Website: home-depot
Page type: customer-info-address
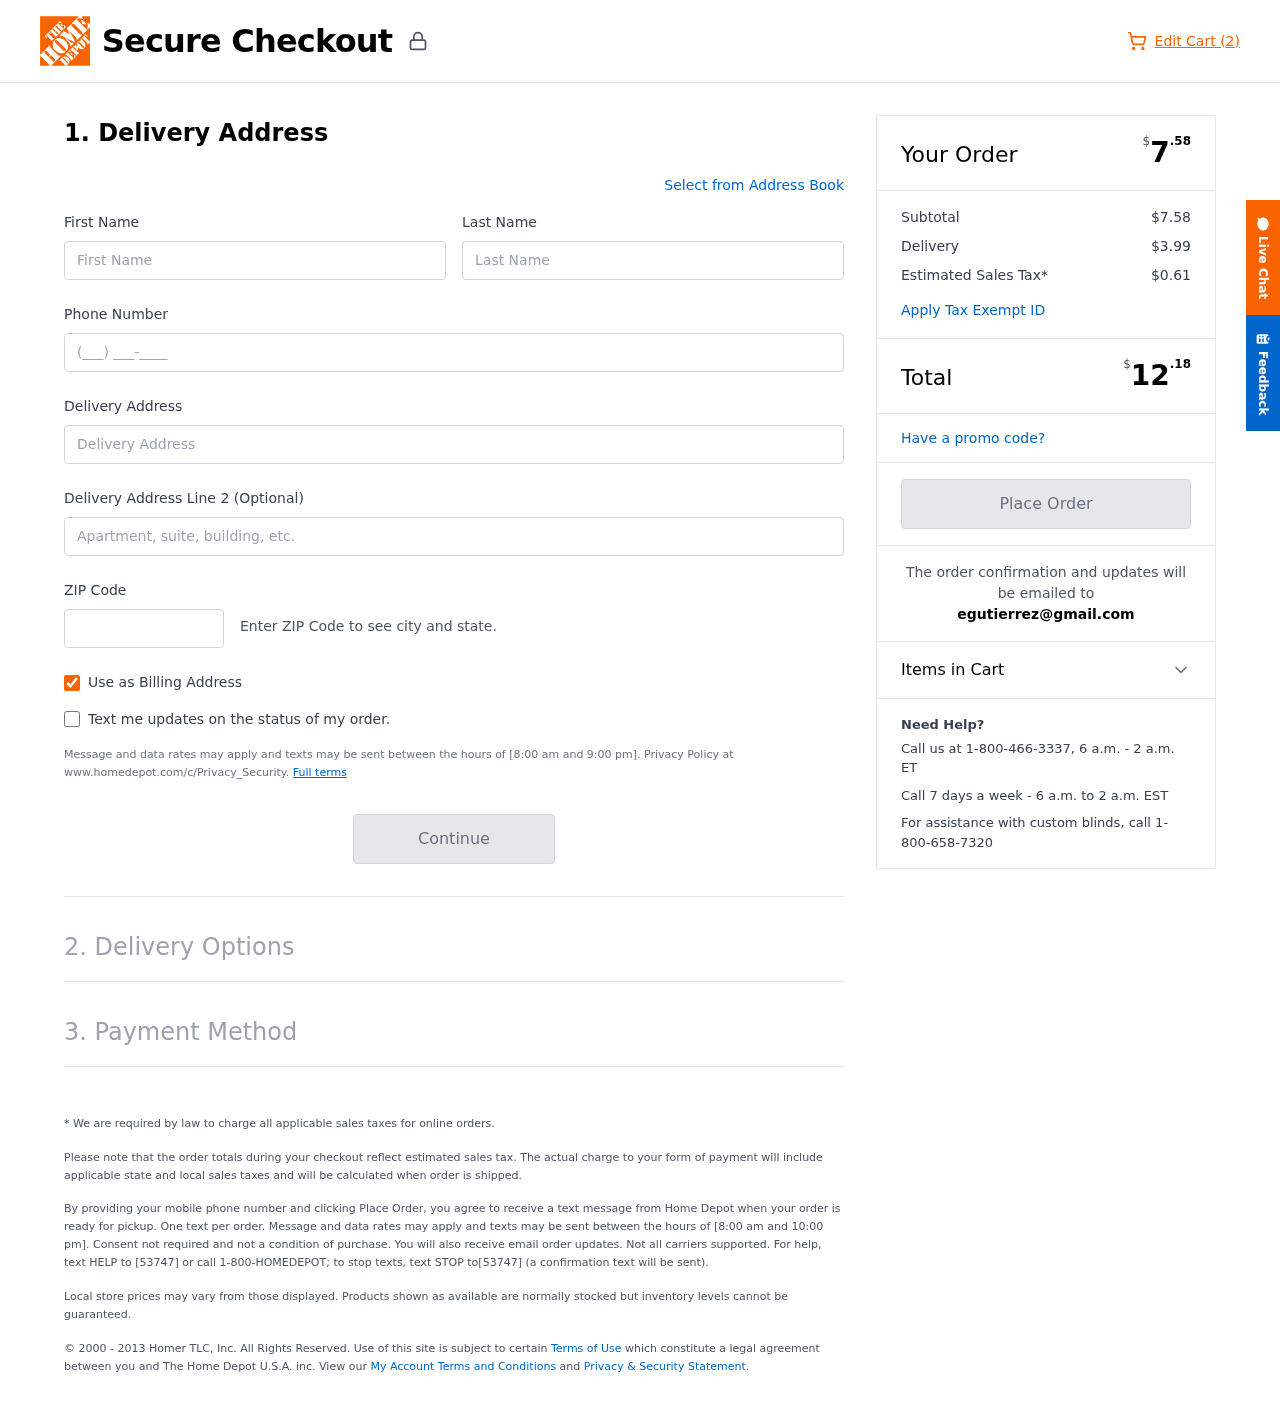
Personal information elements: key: PII_EMAIL
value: egutierrez@gmail.com
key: PII_FIRSTNAME
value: Elizabeth
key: PII_LASTNAME
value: Gutierrez
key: PII_PHONE
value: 4284234429
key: PII_POSTCODE
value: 91152
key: PII_STREET
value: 989 Nicholas Crescent
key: PII_STREET2
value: Apt. 372
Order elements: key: ORDER_NUM_ITEMS
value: Edit Cart (2)
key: ORDER_SUBTOTAL_HEADER
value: $7.58
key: ORDER_SUBTOTAL
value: $7.58
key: ORDER_SHIPPING_COST
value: $3.99
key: ORDER_TAX
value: $0.61
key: ORDER_TOTAL2
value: $12.18